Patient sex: M
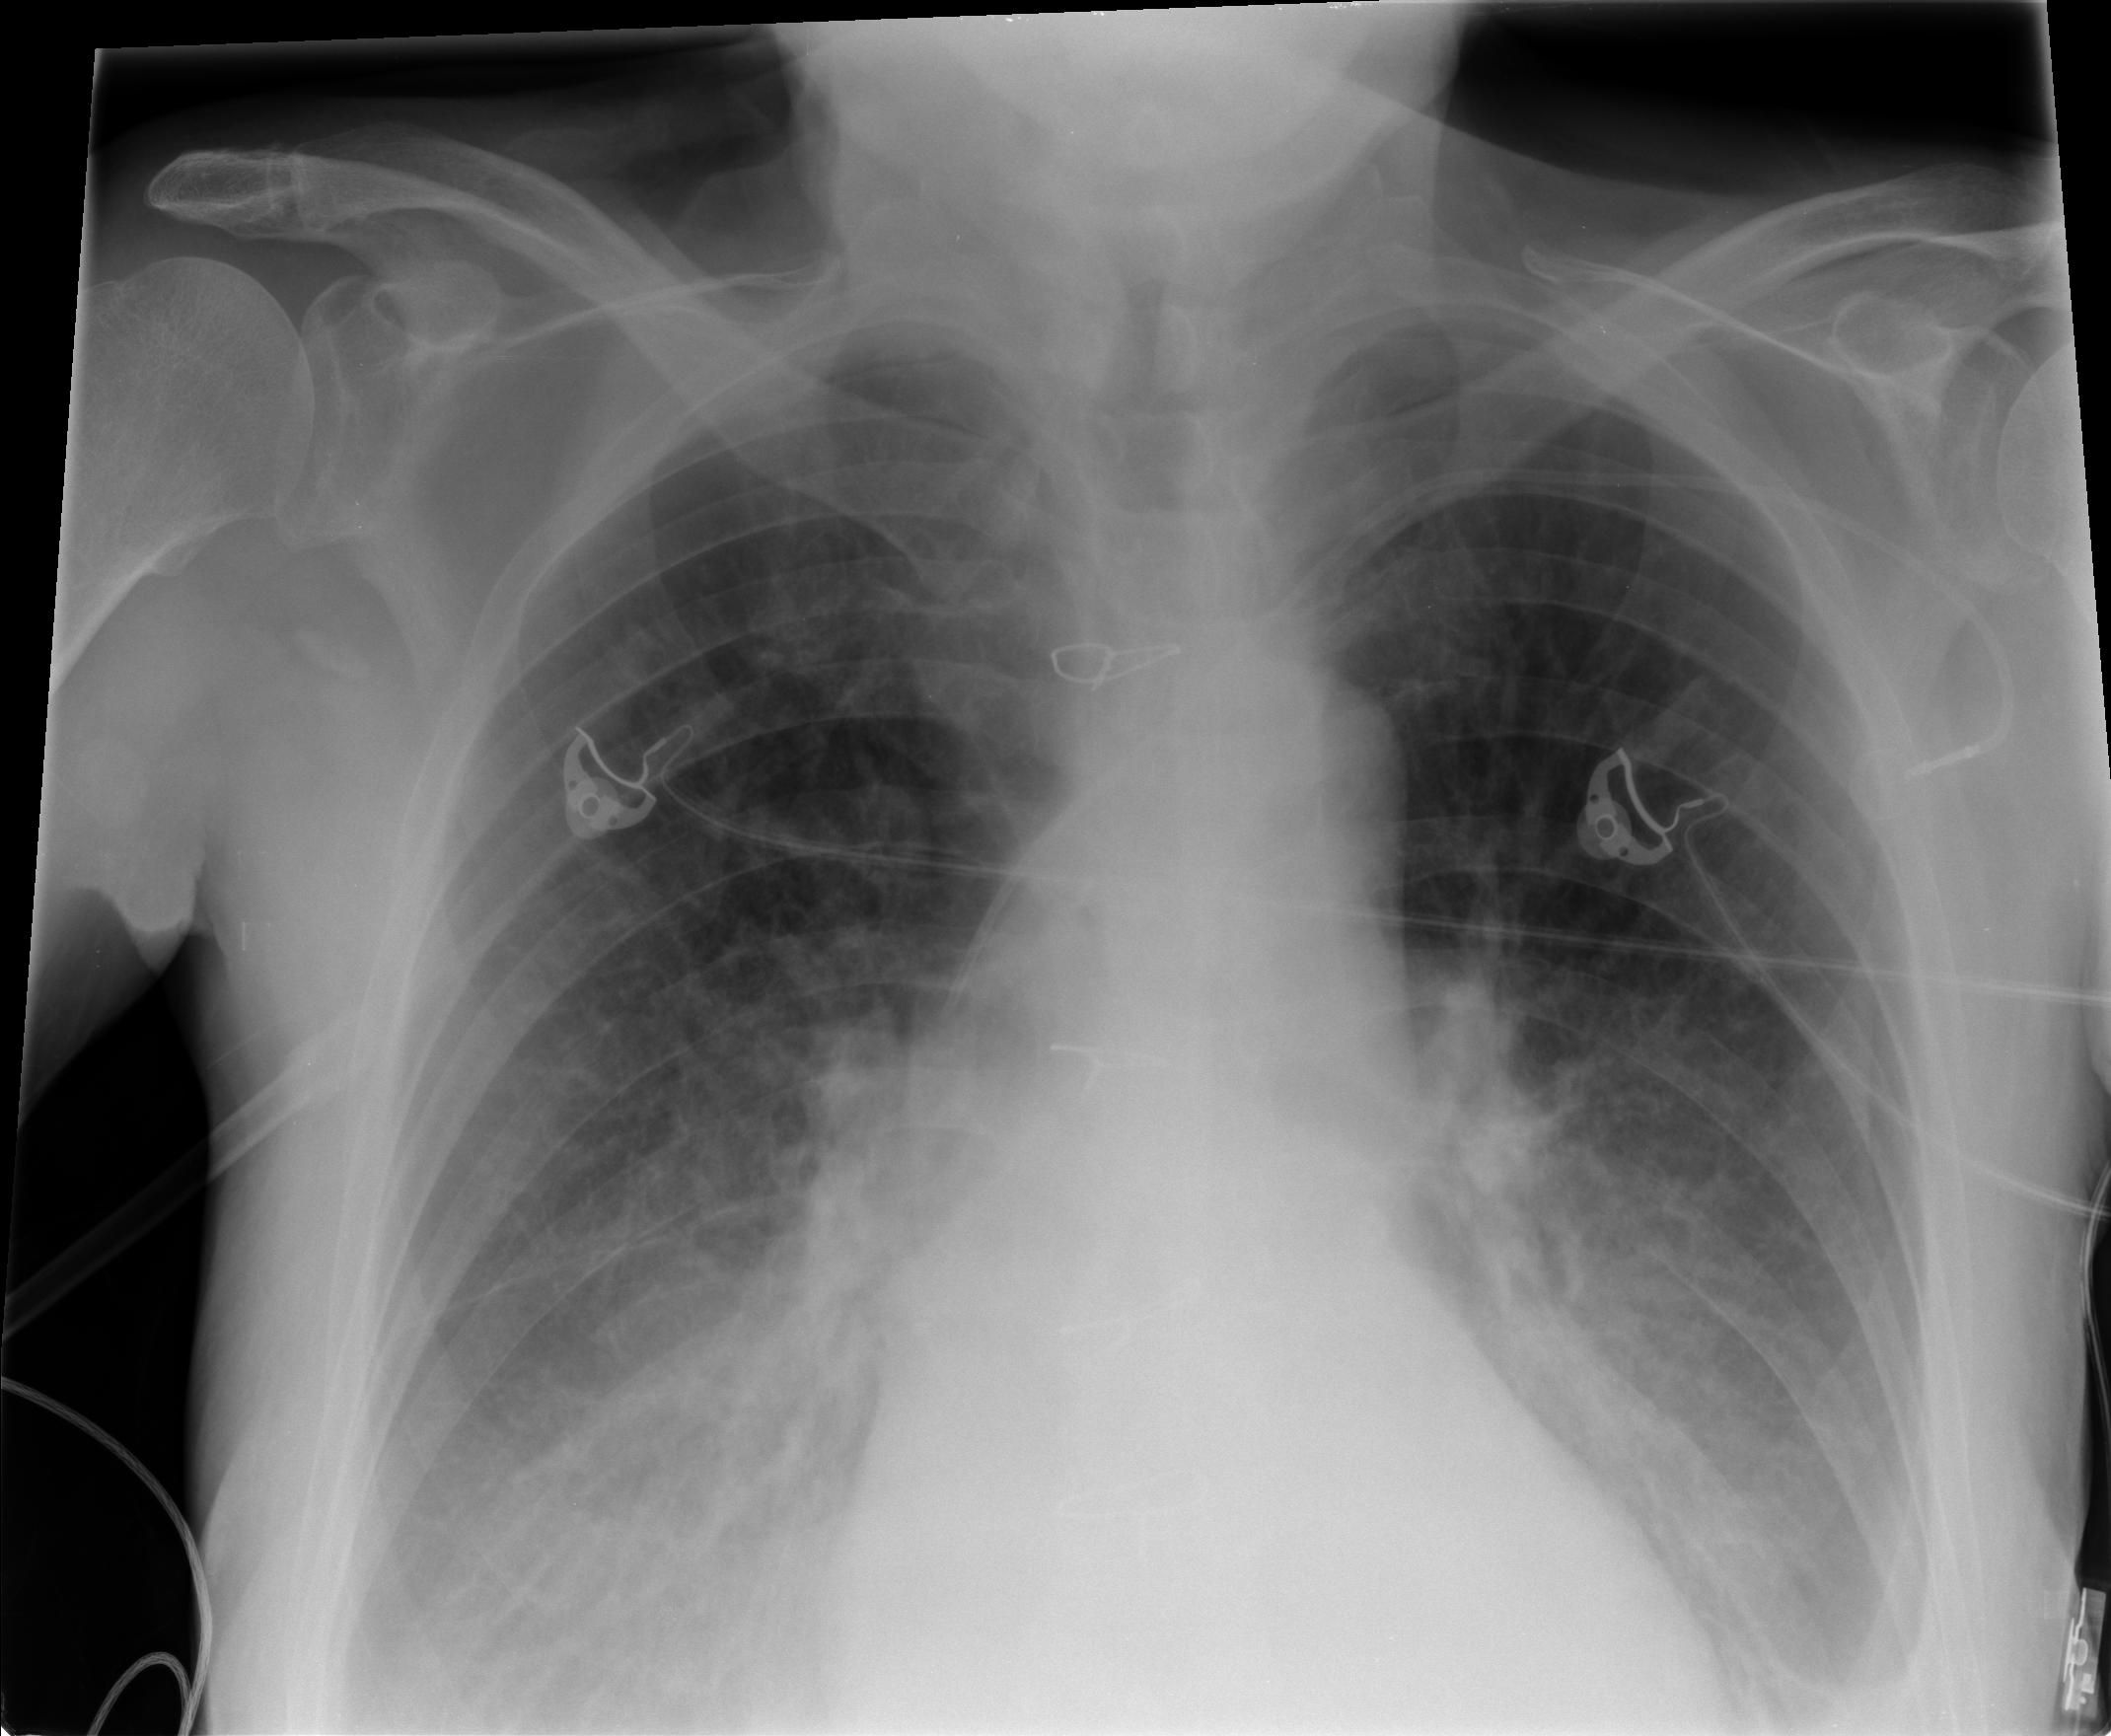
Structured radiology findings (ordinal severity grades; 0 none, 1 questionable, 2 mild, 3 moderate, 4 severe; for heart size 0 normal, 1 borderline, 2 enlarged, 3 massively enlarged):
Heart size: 1
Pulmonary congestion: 2
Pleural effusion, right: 2
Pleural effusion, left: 2
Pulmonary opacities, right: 1
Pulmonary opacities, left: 1
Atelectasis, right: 2
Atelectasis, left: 2